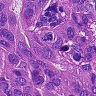
Metastatic tissue present: yes